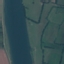
Land use / land cover: River